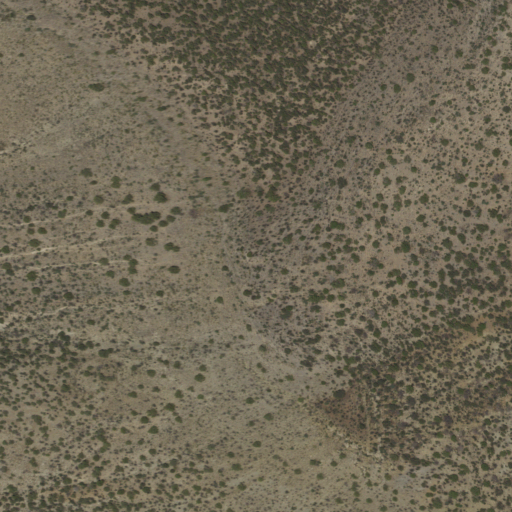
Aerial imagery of mountain in New Mexico named White Mine Peak containing shrub and evergreen forest